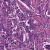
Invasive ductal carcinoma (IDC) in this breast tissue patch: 1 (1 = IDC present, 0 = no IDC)